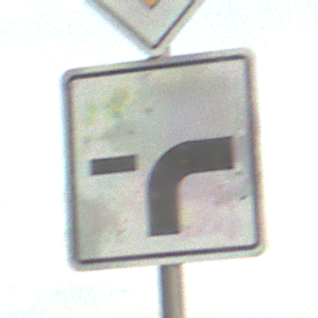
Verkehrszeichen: VerlaufVorfahrtsstrasse9
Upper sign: Vorfahrtsstrasse
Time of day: SunriseSunset
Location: Outdoor (RoadRail)
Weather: PartlyCloudy
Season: NotSpecified
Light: Natural